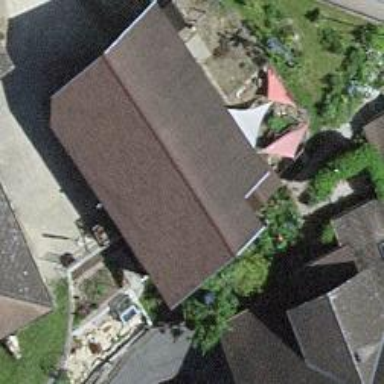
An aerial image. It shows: Garage building.